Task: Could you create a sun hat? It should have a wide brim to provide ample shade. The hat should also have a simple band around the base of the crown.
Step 45:
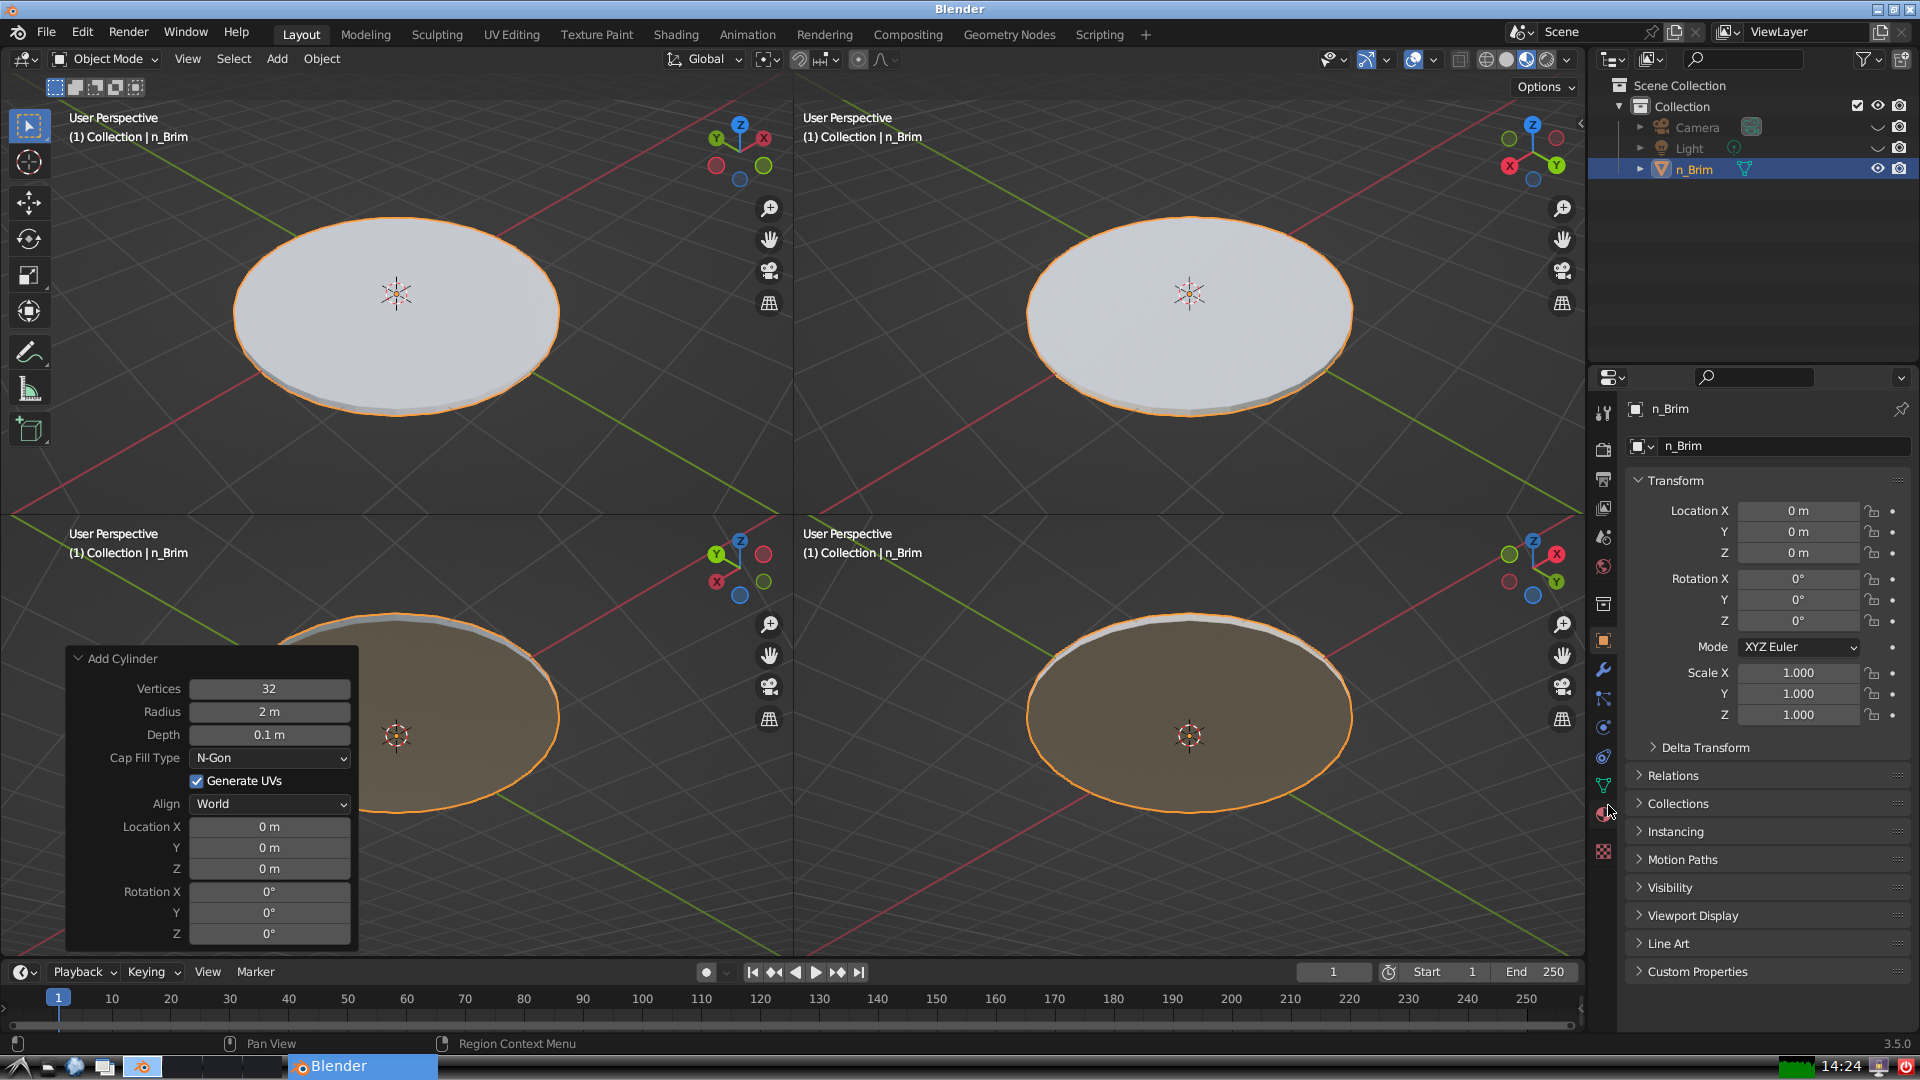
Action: click: no